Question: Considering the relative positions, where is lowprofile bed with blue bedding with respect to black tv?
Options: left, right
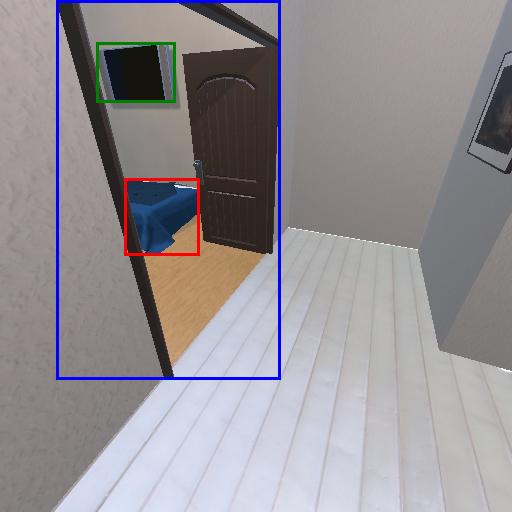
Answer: left